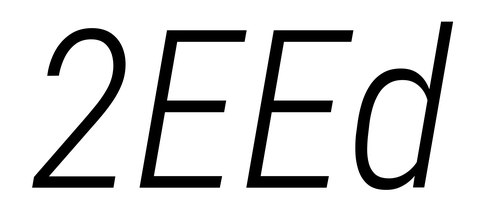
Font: Roboto-Italic_Condensed_Light_Italic